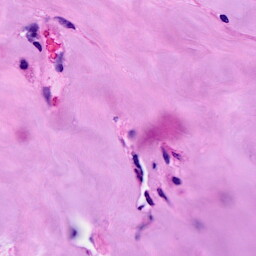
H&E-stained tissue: Breast